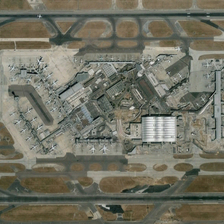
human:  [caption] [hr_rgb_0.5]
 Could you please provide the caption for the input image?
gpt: many dark buildings besides the silver building while with many plane besides .

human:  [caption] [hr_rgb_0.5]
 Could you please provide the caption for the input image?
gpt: is a airport in the middle and many planes in it .

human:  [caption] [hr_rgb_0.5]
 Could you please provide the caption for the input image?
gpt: a silver building in the middle while with many plane besides .

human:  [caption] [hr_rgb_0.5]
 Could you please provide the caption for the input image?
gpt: many black road on the either hand of the airport .

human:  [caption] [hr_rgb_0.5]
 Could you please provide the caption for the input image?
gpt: many planes are parked near a large building in an airport .